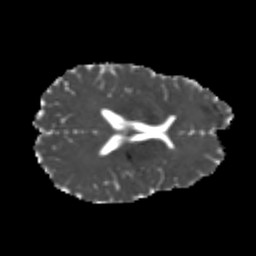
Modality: MD
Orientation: axial
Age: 26
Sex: male
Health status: healthy
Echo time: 0.074 s